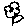
Label: flower